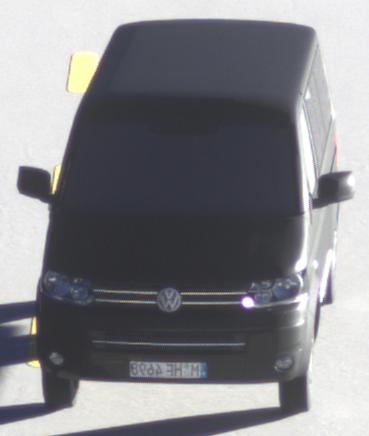
Make: VW Commercial Vehicles (Nutzfahrzeuge)
Model: T5 Multivan 2.0
Detailed model: T5 Multivan
Model produced from: 2009/09
Model produced until: 2013/06
Doors: 4
Color: black
Road condition: dry road
Daytime: sunrise or sunset
Contrast: high contrast